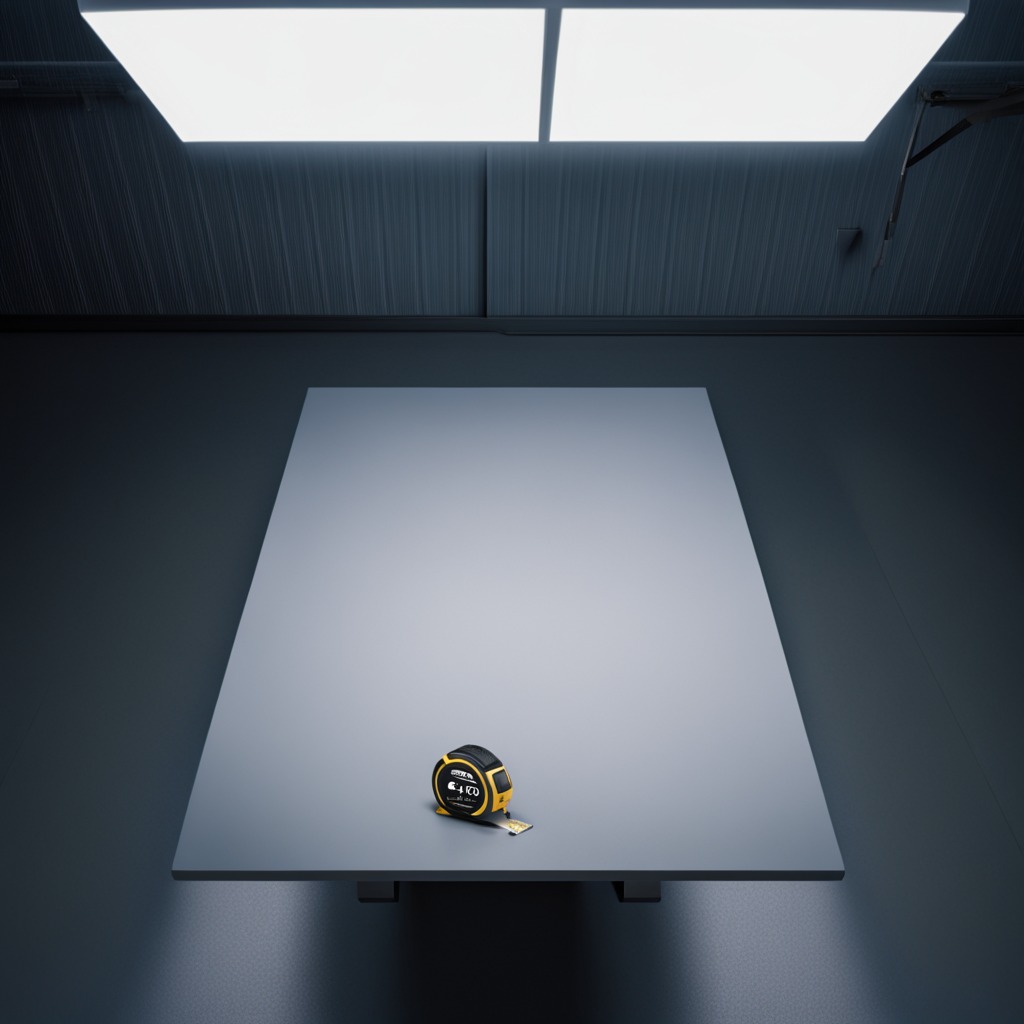
A measuring tape is lying on the clean empty table in the basement in the evening.